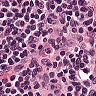
Metastatic tissue present: no